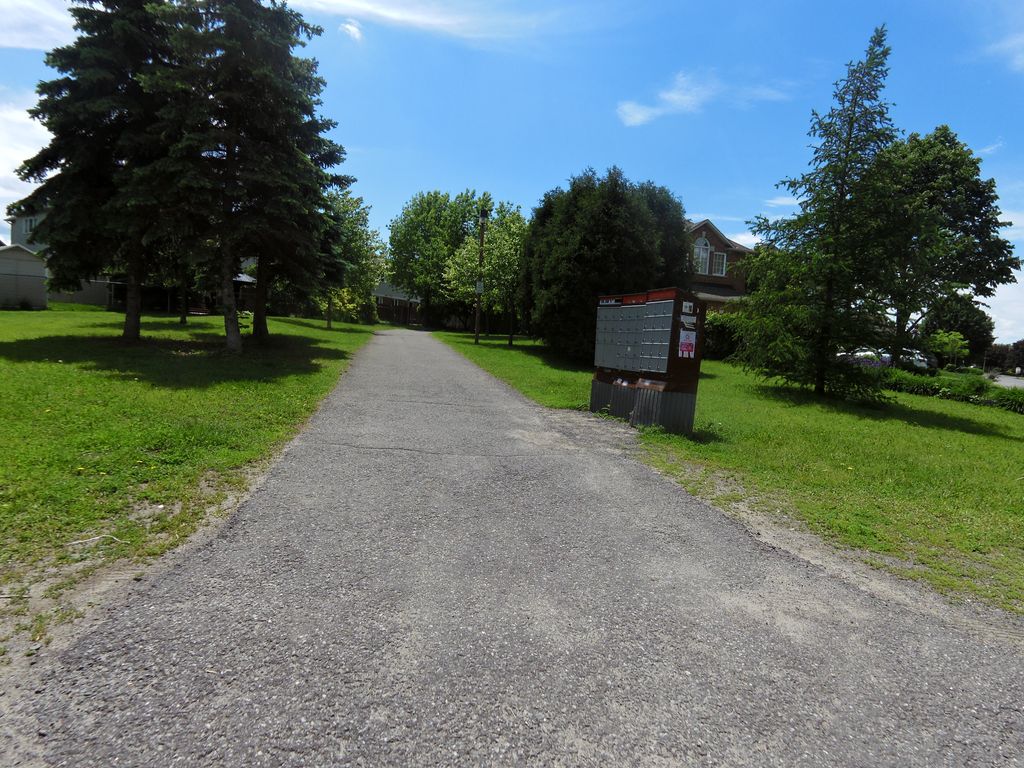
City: ottawa-gatineau